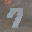
Label: 7